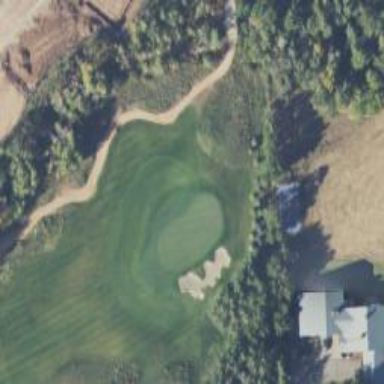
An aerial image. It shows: Grassy area designated as golf fairway.